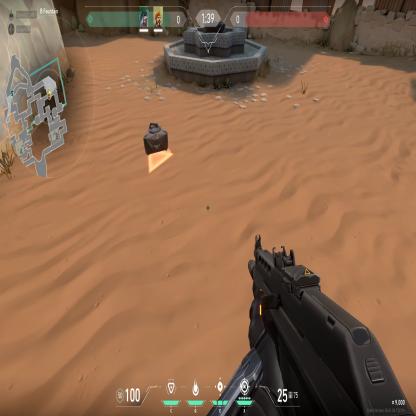
Label: dropped spike